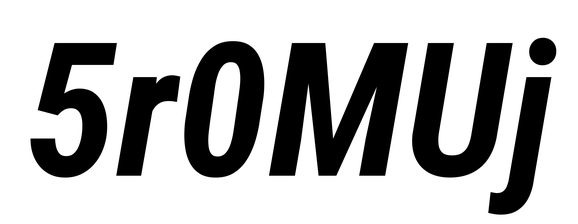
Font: Roboto-Italic_Condensed_Bold_Italic